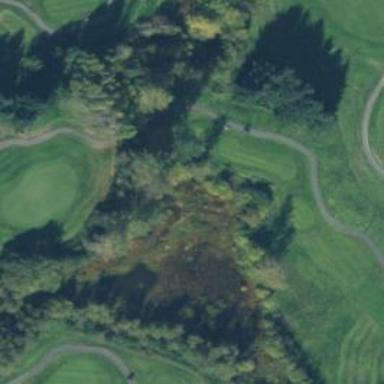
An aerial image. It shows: Grass area designated as golf tee.